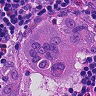
Metastatic tissue present: yes